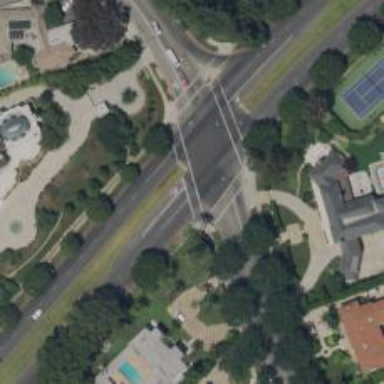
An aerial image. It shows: Secondary road surrounded by residential properties.